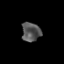
Tissue: prostate
Cell type: T cells
Senescence score: 0.3588
Nuclear area (px): 354
Mean DAPI intensity: 84.994